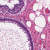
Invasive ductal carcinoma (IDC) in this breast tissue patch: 0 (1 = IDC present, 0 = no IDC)